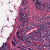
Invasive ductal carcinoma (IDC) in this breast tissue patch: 1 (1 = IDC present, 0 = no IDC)